The image is a wavelet scalogram (time versus scale/frequency) of a rolling-element bearing's vibration signal. What is the most likely bearing condition (normal, inner_race, outer_race, ball)?
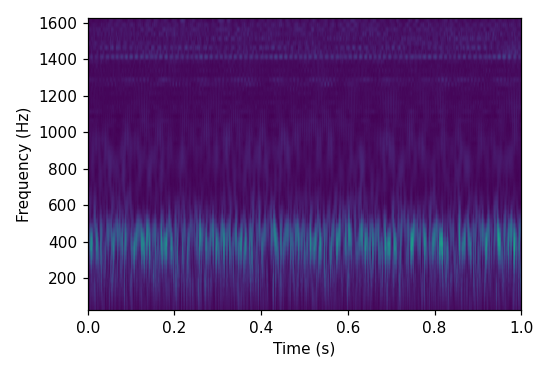
Answer: ball